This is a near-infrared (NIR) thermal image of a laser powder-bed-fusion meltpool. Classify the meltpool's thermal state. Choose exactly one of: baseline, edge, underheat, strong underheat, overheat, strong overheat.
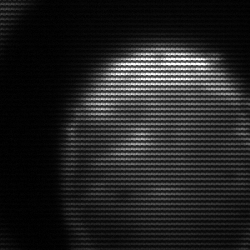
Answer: edge